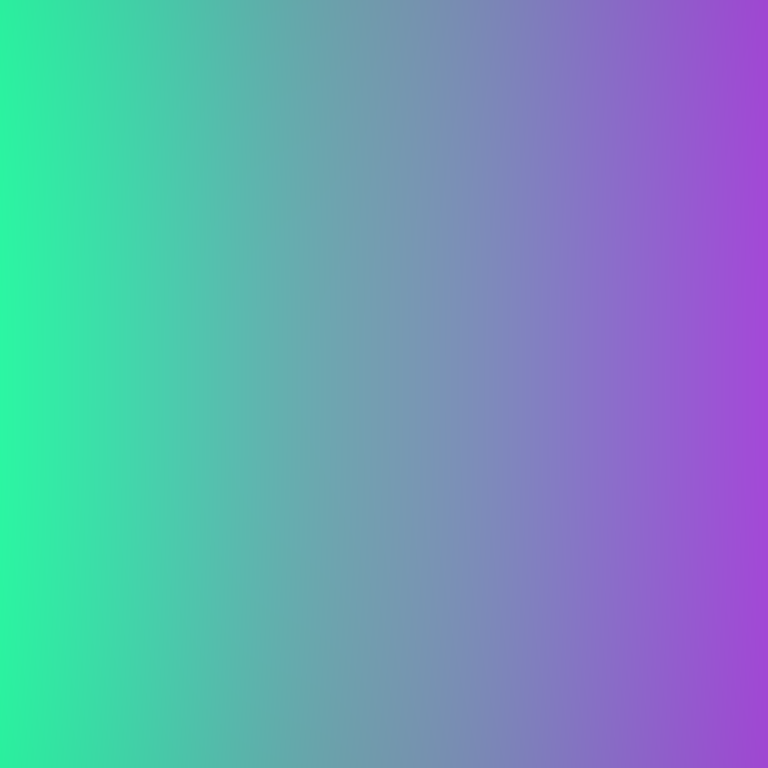
Abstract light effect, smooth gradient from vibrant green to soft purple, calm atmosphere, diffuse light, no room, no furniture, no objects.